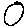
Label: circle